Current action and preconditions to check: trajectory_clear

Your task: For each precondition in the list above, predict whether it will hold at this action.

Consider the current scene as observed from the mobile robot's camera, and analyze the predicted future states of all dynamic agents (e.g., people, animals, vehicles, or any moving entities) within the NEXT SECOND.

IMPORTANT: Only answer "very likely" if you are absolutely certain—based on strong, clear evidence—that a dynamic agent will violate the precondition in the predicted future state. Do NOT answer "very likely" for unlikely, ambiguous, or low-probability risks.

Ask yourself for each precondition: Is there a high probability, with clear and convincing evidence, that the predicted future states of any dynamic agent will interfere with the predicted future state of the currently executing action within the NEXT SECOND, causing that precondition to fail?

Assess the risk level based on these predictions. Use "likely" or "very likely" if motions create a clear risk of interference.

Use "neutral" or "improbable" if agents are nearby but their predicted paths are clearly diverging or non-conflicting.

Failure Risk Categories: "very improbable", "improbable", "neutral", "likely", "very likely"

Answer Format: Output ONLY the probability_of_failure value from these categories: "very improbable", "improbable", "neutral", "likely", "very likely"

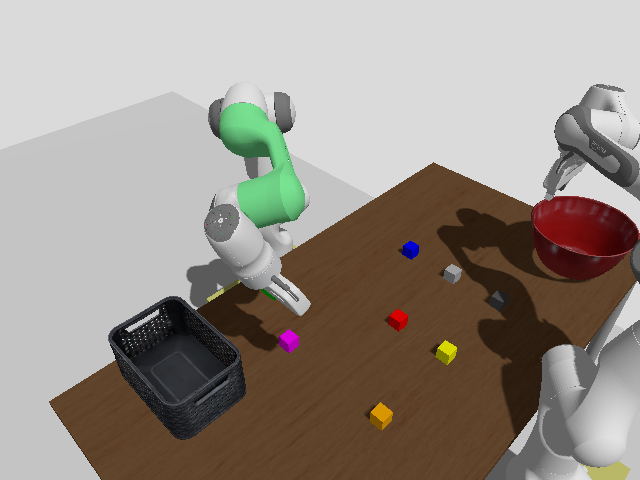

Answer: very improbable